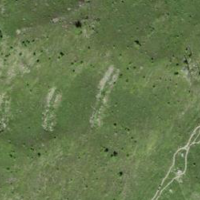
EUNIS habitat code: 26
Species observed at this site:
Ajuga pyramidalis